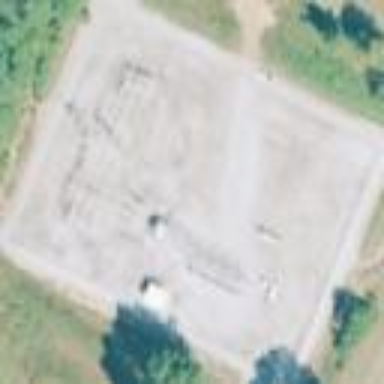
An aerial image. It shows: Distribution level power substation surrounded by fence.